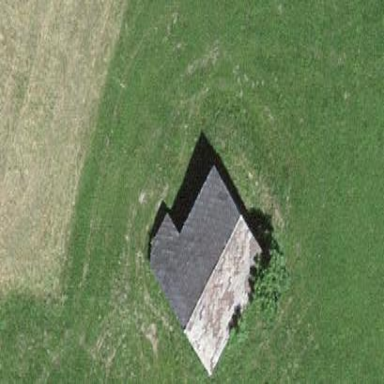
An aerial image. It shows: Rural barn.